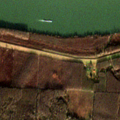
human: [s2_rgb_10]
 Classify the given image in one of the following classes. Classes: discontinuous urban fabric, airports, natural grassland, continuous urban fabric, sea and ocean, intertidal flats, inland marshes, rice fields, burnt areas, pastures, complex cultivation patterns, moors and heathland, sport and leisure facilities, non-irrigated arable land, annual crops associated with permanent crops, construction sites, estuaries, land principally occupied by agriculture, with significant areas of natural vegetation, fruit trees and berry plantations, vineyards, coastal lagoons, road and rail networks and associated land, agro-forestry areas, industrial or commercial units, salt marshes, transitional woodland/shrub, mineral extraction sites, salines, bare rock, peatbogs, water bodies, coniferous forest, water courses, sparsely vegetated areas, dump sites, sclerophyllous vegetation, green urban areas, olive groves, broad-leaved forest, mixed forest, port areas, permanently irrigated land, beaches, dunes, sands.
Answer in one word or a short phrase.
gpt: broad-leaved forest, transitional woodland/shrub, water courses